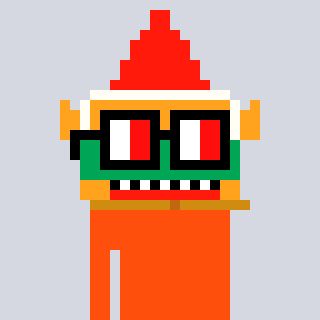
a pixel art character with square glasses with black frames and red eyes, a gnome-shaped head and a orange-colored body on a cool background